Question: The below error is shown when attempting to run a new project in Android Studio. Had no issues until now, updating the IDE hasn't worked either.
\Joe\AndroidStudioProjects\FunFactsNewpp\src\main
esalues\colors.xml:5:18: Error: XML document structures must start and end within the same entity.

Any help would be appreciated, thank you!
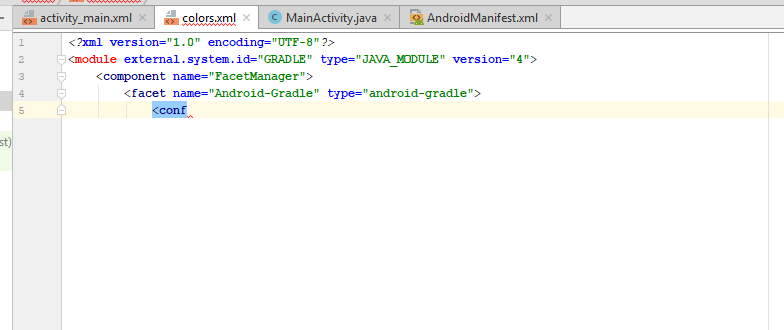
Answer: according to official docs 'colors.xml' don't support '<module>' tag.
Look here: <URL>
Try to change it like this for your new project:
'''
<?xml version="1.0" encoding="utf-8"?>
<resources>
<color name="colorPrimary">#008577</color>
<color name="colorPrimaryDark">#00574B</color>
<color name="colorAccent">#D81B60</color>
</resources>
'''